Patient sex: M
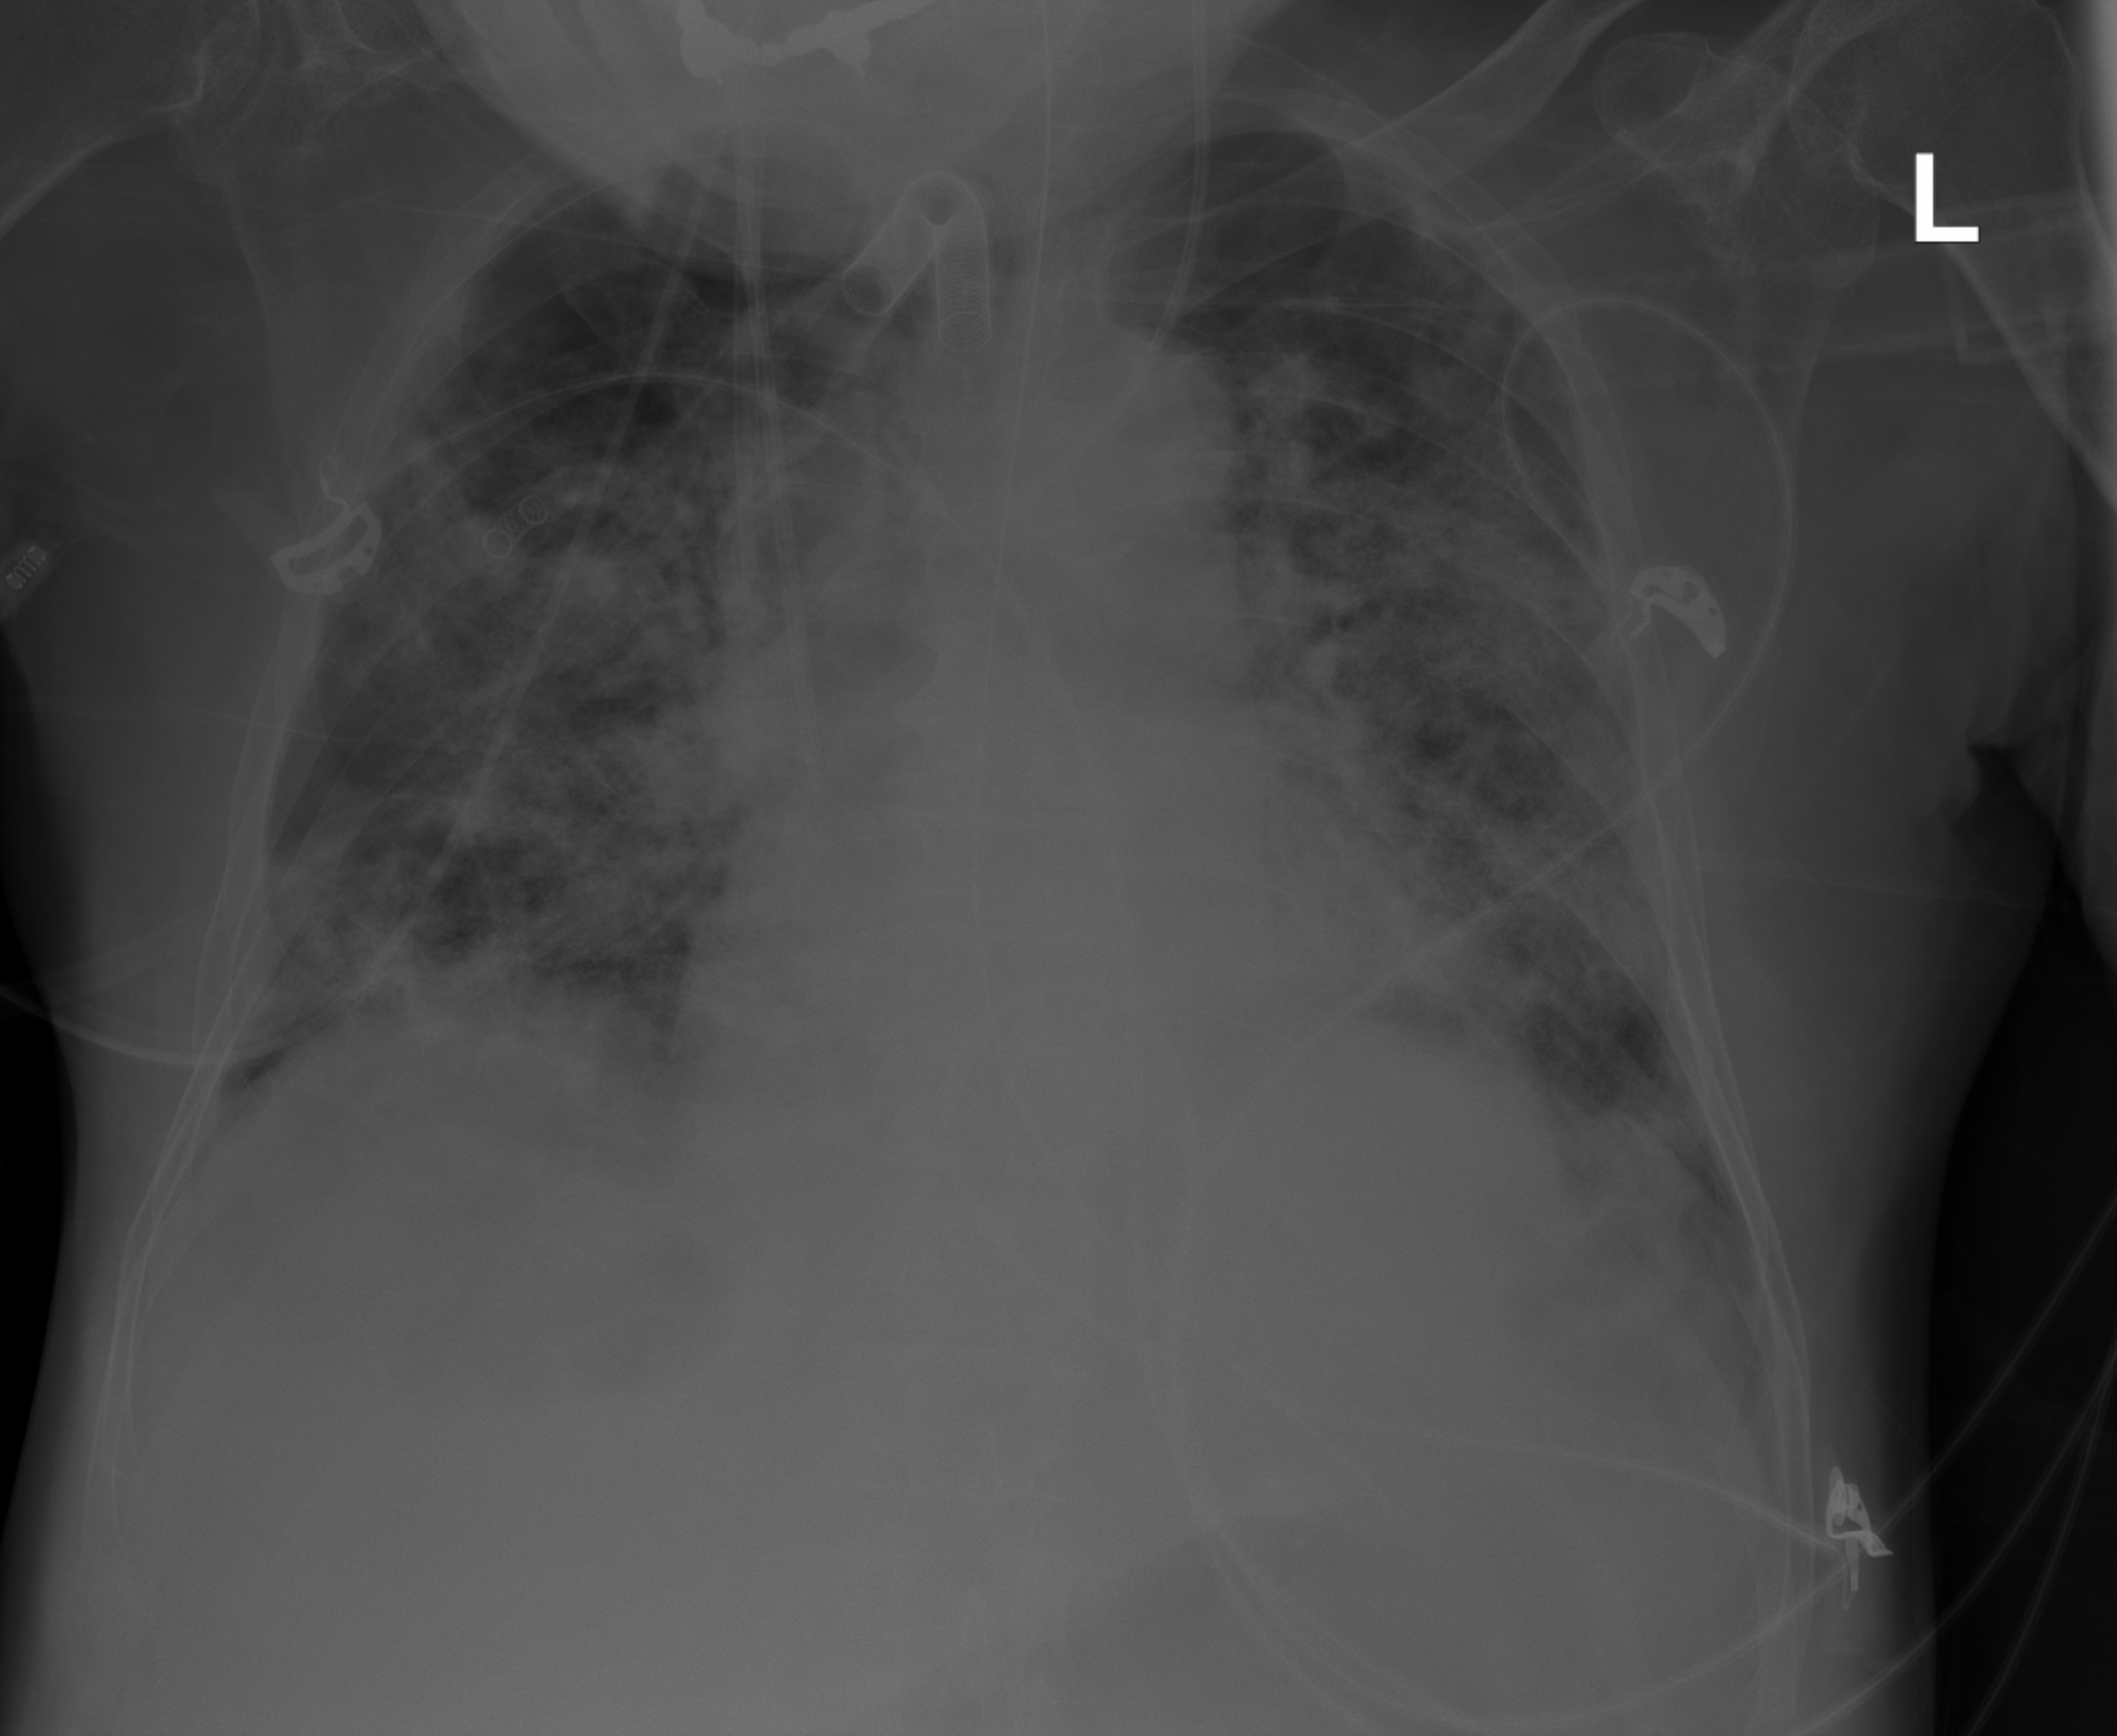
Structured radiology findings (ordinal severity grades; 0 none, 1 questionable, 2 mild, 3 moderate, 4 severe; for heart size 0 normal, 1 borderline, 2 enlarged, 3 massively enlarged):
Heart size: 2
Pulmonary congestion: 1
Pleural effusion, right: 2
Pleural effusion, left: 2
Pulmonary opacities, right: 3
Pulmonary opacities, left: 3
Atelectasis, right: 3
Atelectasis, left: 3